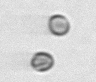
Label: Thalassiosira_sp_aff_mala